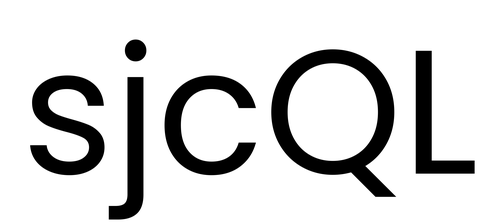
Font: Poppins-Regular